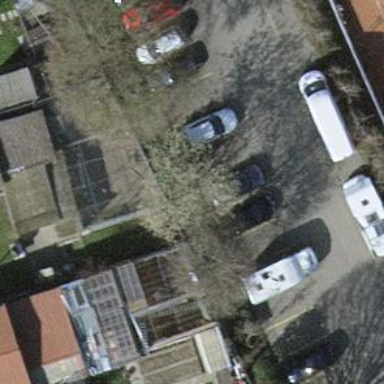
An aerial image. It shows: Parking area available.